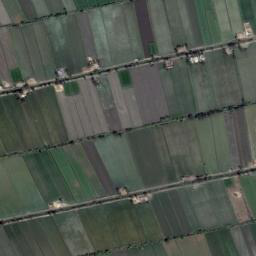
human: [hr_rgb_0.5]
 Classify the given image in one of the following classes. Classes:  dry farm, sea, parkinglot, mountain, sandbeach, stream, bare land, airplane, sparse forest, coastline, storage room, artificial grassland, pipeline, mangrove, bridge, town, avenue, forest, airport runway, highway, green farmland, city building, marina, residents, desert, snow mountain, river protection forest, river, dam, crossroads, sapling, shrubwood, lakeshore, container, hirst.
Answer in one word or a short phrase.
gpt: green farmland